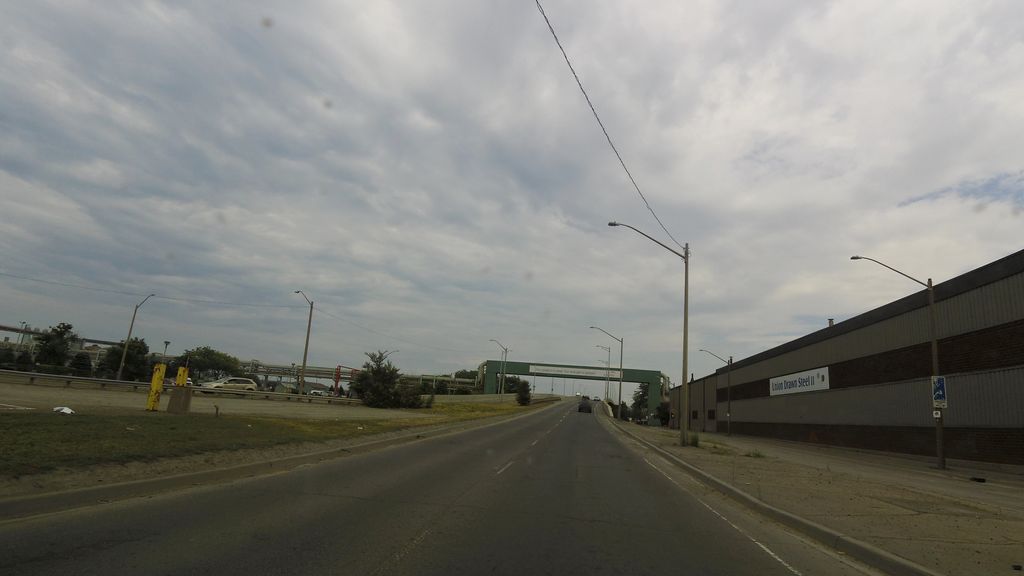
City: hamilton